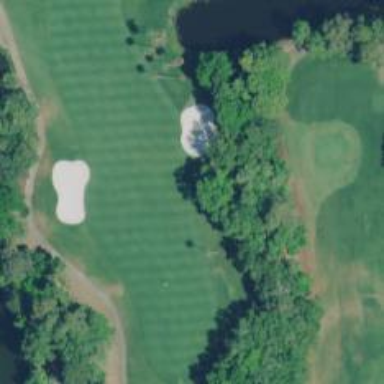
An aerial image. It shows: Golf hole.